Question: So I'm really confused right now. Out of the blue my code gets me the error "DOS Sharing violation".

It's weird because, it says that is trying to save my document, but I just want to open it.
This is my Code:
'''
Public Sub ReadActivity()
Dim vsoDocument As Visio.Document
Dim vsoPage As Visio.Page
Set vsoDocument = Documents.Open("C:\Users\Philip\Dropbox\Test\Aktivitat0.vsdx")
Set vsoPage = vsoDocument.Pages(1)
SvgExport (ActiveDocument.path & "\files_and_images\" & Left(ActiveDocument.name, (InStrRev(ActiveDocument.name, ".", -1, vbTextCompare) - 1)) & ".svg")
CreateCodeActivity
vsoDocument.Close
End Sub
'''
So as you might see the code is simple nothing special is going on.
Before calling the method I'm using this for encoding my textfile: <URL>
And two things are very weird. First of all, I used this method two days in a row for coding the method "CreateCodeActivity" and I didn't have any problems. And second, if I call the method let's say three times, on the third time everything works perfectly...
Where might be the problem?
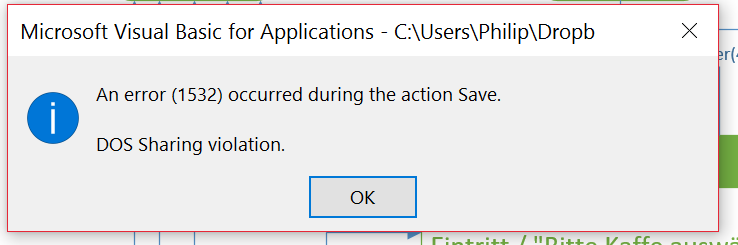
Answer: Thank you @Shmukko for the tip, it is really the windows defender that gives me the error.
For Windows 10 the solution is: Go to Settings and select Update & security -> Windows Defender. Select Exclude a file extension and enter the file type for Visio.
That's it.